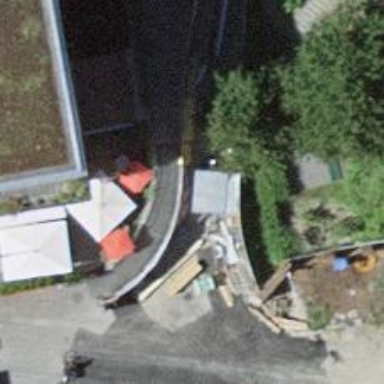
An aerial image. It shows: Bollard.